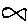
Label: fish